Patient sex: M
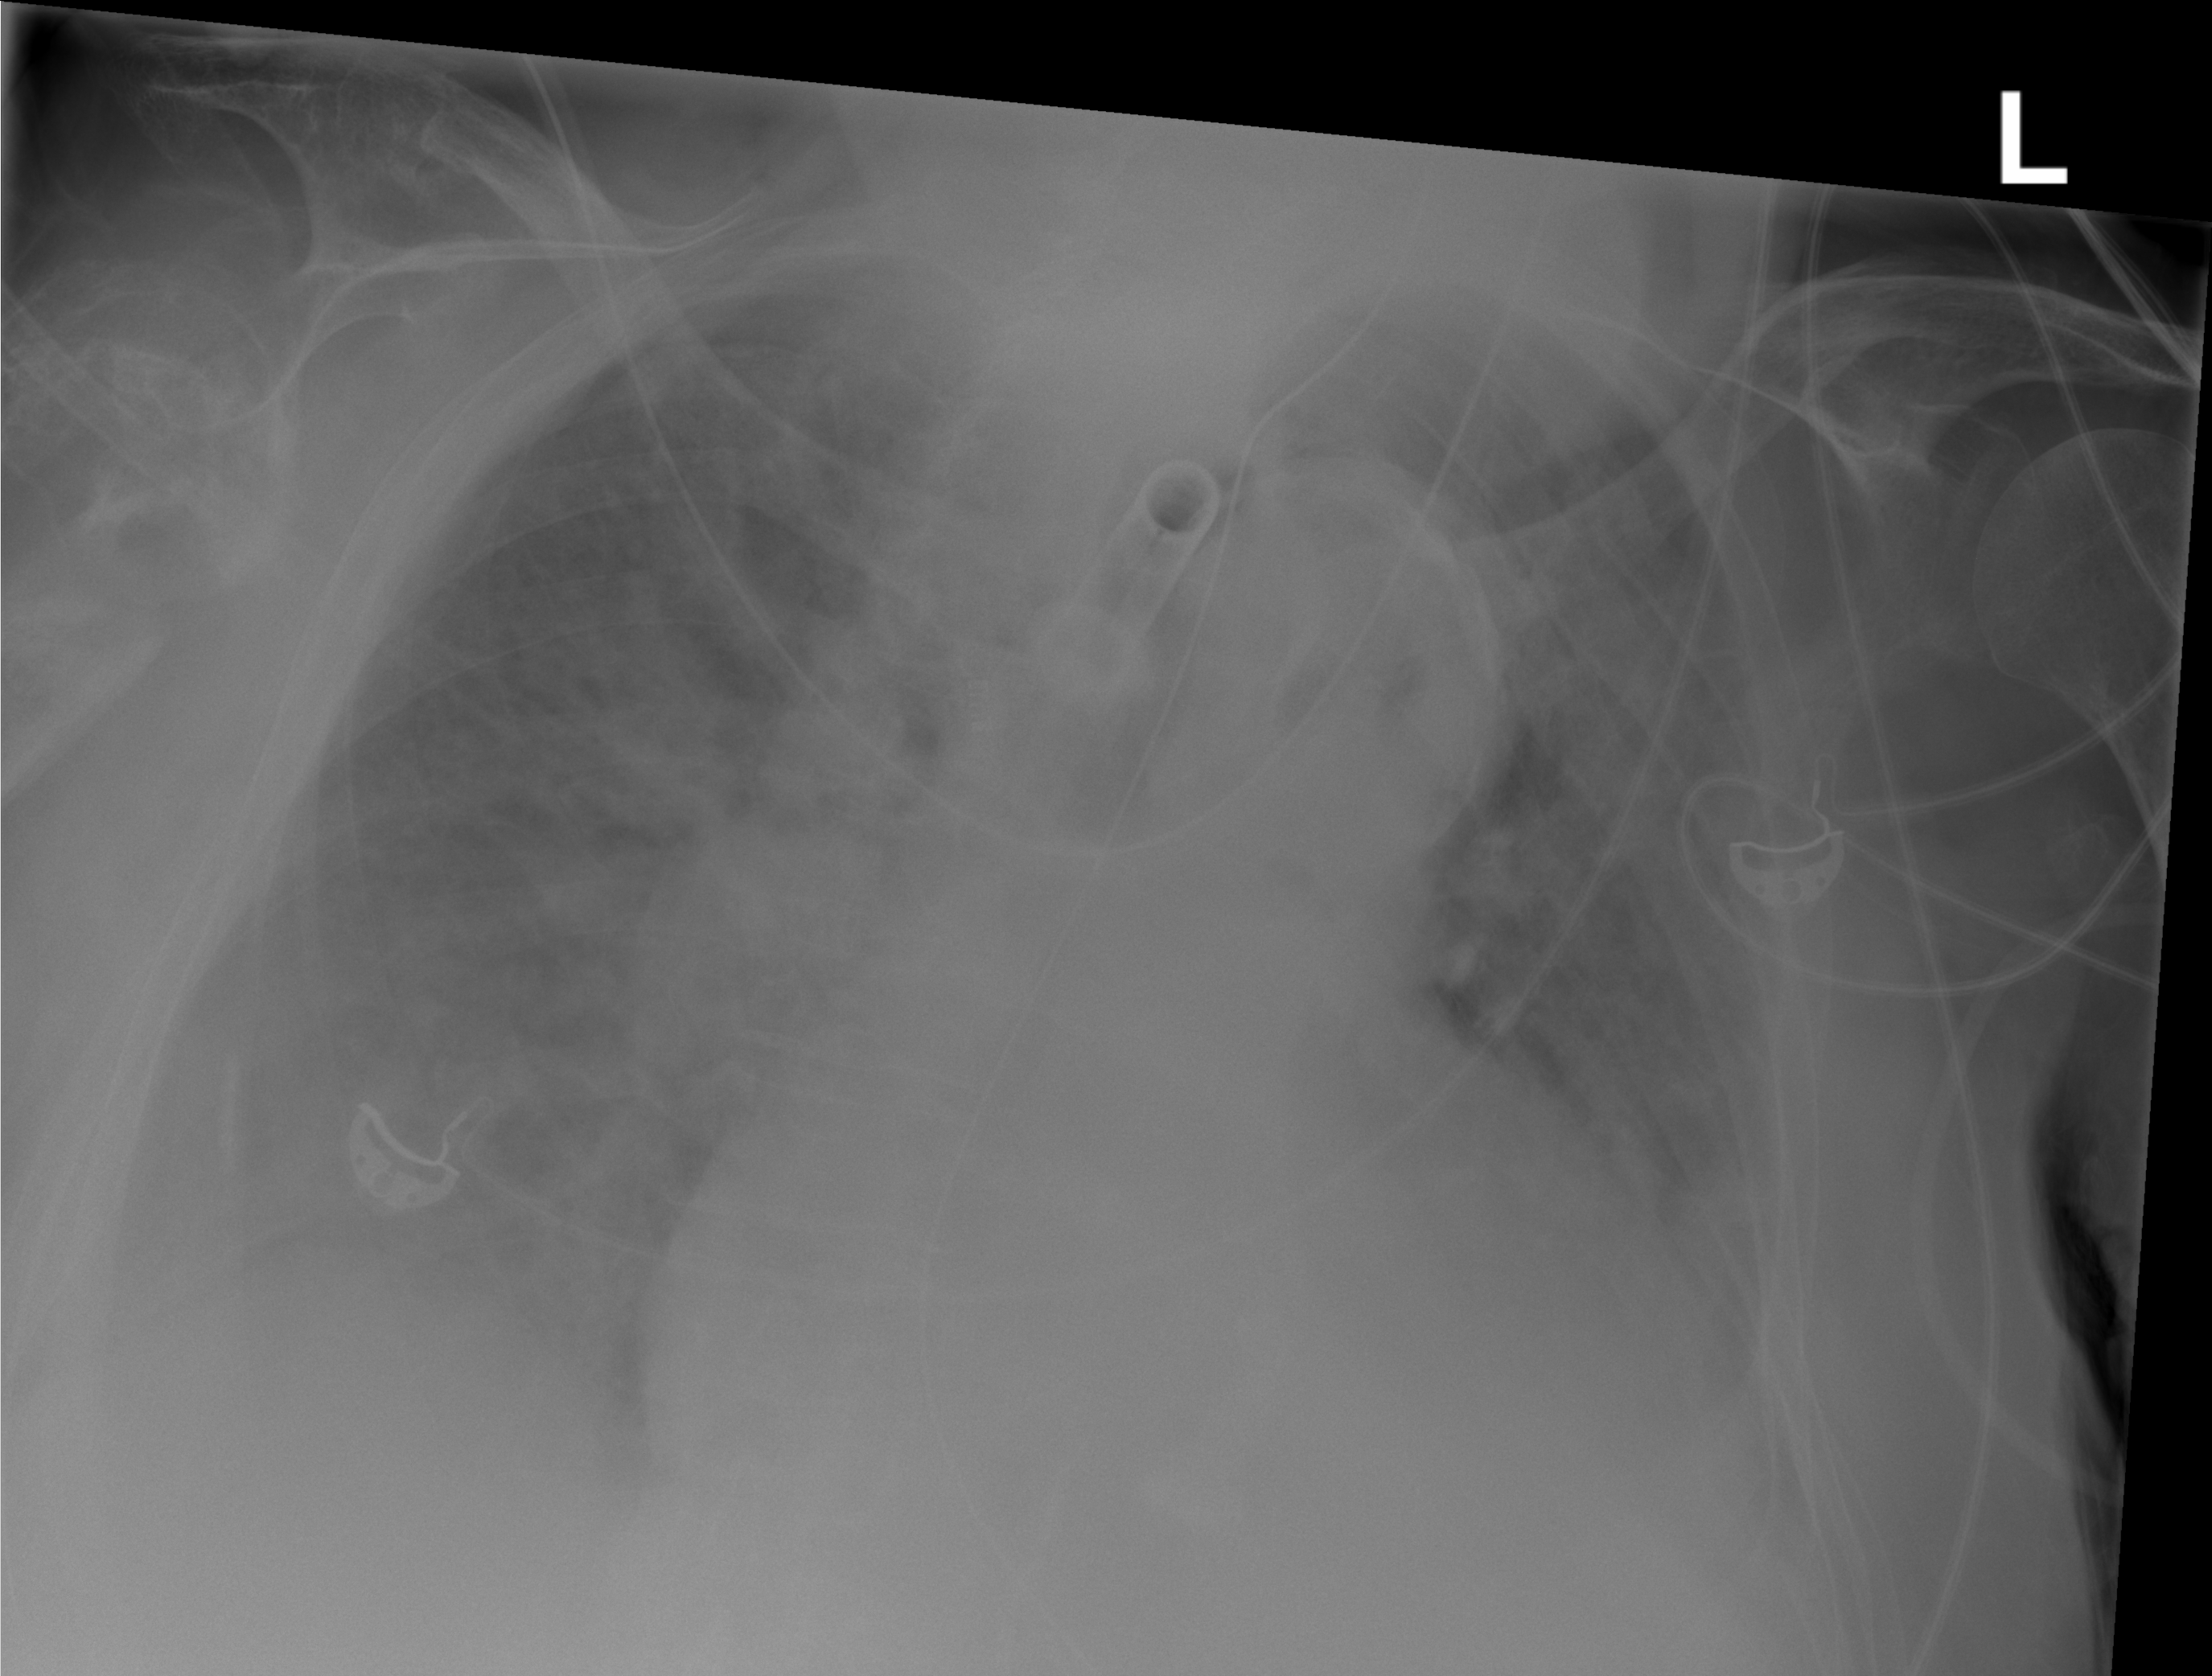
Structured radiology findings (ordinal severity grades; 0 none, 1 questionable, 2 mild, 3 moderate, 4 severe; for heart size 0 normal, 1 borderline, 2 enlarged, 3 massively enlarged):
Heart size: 2
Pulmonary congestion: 3
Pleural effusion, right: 2
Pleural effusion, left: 2
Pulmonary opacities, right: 1
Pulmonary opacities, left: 0
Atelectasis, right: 2
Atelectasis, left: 2